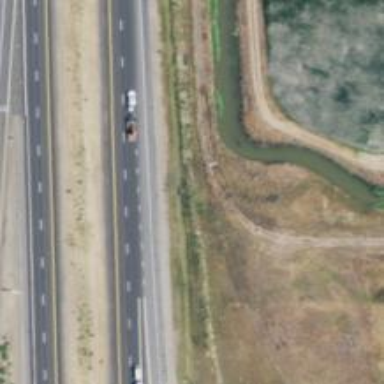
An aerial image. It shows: Motorway.